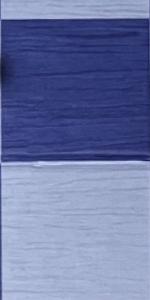
Label: Empty